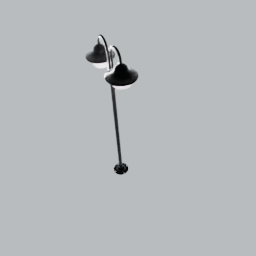
Label: lighting